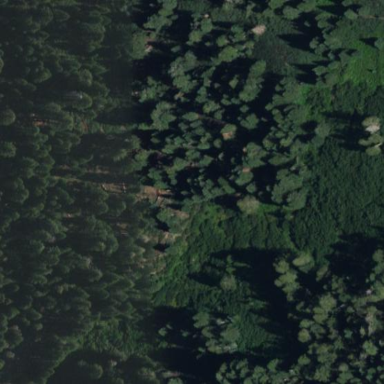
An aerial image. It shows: Wet meadow with wood vegetation.